Question: I am writing an Outlook Addin using <URL>.
I use Delphi, anyway the problem relates to everyone writing Outlook AddIns so i include c# in the tags.
'''
var
MItem: _MailItem;
[...]
if OutlookApp.ActiveExplorer.Selection.Item(i).QueryInterface(IID__MailItem, MItem) = 0 then
[...]
'''
this lines fires an exception at customer end. The problem is that if on that customer outlook i try to see the message details (in outlook 2010 i open the message i go on File tab in ribbon and then i click on properties) I got this:
.
If I save the problematic message as msg file and i move it to my local outlook (dragging it in some folder so it becomes "one of my emaii messages") I open the properties and i can see the headers.
So somehow there is an issue with that particular Outlook installation. Is it an issue or is it a Outlook setting? I also noticed that there are 3 types of behaviour:
1) message is fine (at my end all messages are "fine", while at customer's end only some of them are fine. By fine I mean: Internet hedaers are complete)
2) message is not perfect (on some messages the internet headers are incoplete, for example Message-ID headers is missing - in this case anyway the above code works)
3) message is bad (no headers as in screenshot and the code fails).
One more thing: sending a message at customer end to the customer address (so sender = reciever) i see that on sent folder the message is "bad" and on inbox the same message is fine.
Can anyone help me shedding some light on this?
: I noticed that at my end even if I see the hedaers the exception still throws. I am even not able to see the exceptino message. This is probably because of addin express (i have the non source code version).
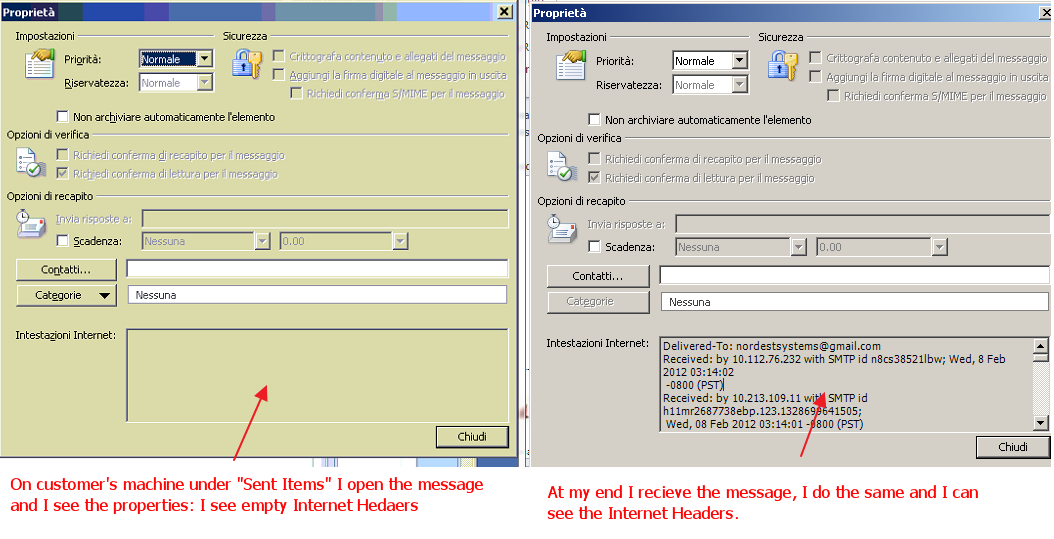
Answer: The message doesn't get an header until it leaves your corporate email setup, hence the name.
What's stored in your Sent Items is not the same as what has gone out into the world
Have you tried troubleshooting the exception with AddIn Express? If you give them enough info to repro the problem they will surely help you? It's probably a NullReferenceException anyway is it?